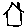
Label: house